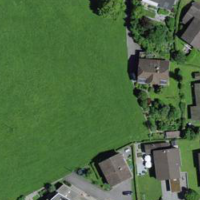
EUNIS habitat code: 55
Species observed at this site:
Petasites albus